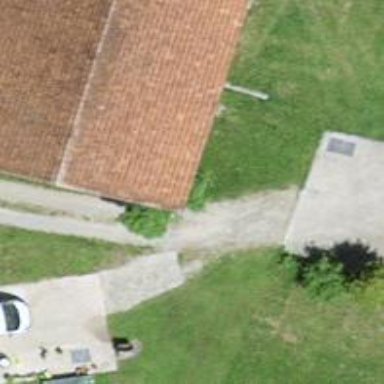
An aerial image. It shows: Unpaved driveway designed for service vehicles.